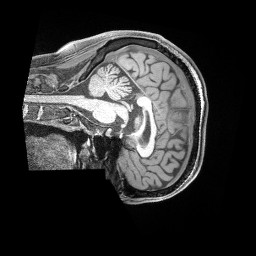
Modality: T1w
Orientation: sagittal
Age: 40
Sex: male
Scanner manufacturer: siemens
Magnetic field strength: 3 T
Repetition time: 2 s
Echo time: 0.00211 s